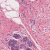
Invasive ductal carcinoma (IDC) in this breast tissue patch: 0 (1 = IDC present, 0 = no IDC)